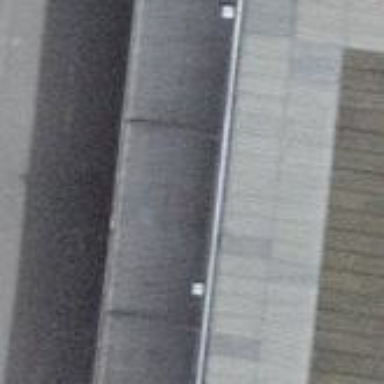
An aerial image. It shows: View of roof of building.